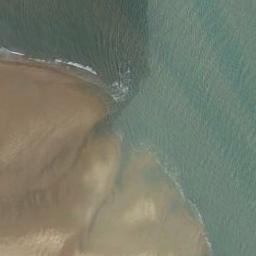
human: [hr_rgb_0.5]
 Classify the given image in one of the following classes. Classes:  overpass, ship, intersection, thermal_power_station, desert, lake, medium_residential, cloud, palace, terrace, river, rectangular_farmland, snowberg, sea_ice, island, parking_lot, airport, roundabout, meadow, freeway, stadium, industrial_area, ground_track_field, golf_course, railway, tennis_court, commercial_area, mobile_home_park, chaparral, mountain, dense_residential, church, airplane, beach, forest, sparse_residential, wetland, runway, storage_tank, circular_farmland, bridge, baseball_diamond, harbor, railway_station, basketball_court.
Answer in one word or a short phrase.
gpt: beach